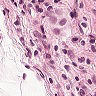
Metastatic tissue present: yes